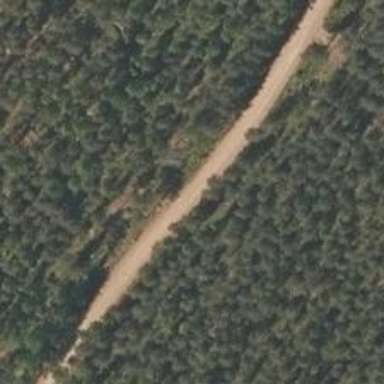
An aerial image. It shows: Track road.